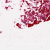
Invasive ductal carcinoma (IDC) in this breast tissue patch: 0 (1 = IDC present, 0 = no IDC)